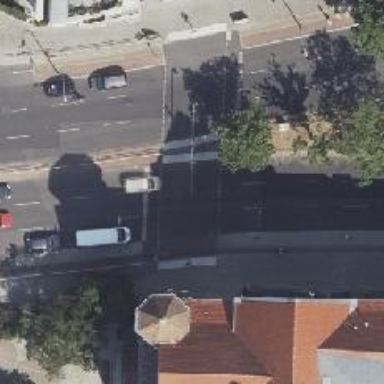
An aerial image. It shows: Crossing with traffic signals.